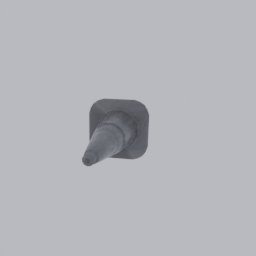
Label: tools